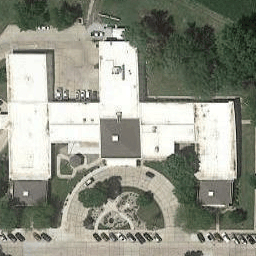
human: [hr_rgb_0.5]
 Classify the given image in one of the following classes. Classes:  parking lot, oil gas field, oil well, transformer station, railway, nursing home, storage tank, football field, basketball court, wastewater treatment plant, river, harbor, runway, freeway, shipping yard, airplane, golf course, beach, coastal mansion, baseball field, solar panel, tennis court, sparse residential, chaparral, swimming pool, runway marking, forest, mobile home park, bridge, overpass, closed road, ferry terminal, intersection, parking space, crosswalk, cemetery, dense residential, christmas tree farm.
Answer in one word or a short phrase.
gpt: nursing home